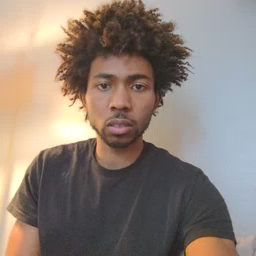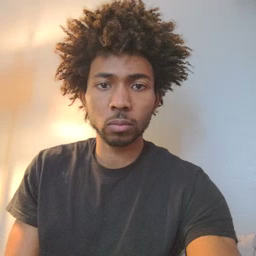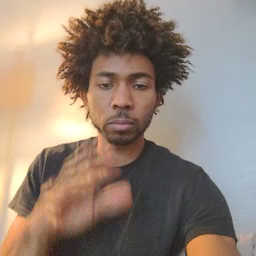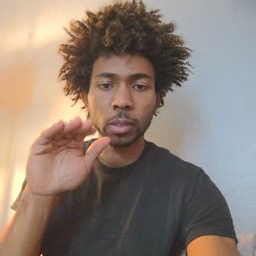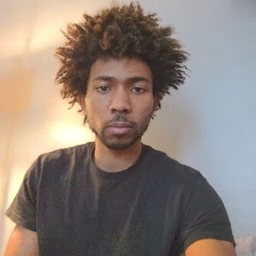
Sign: bye